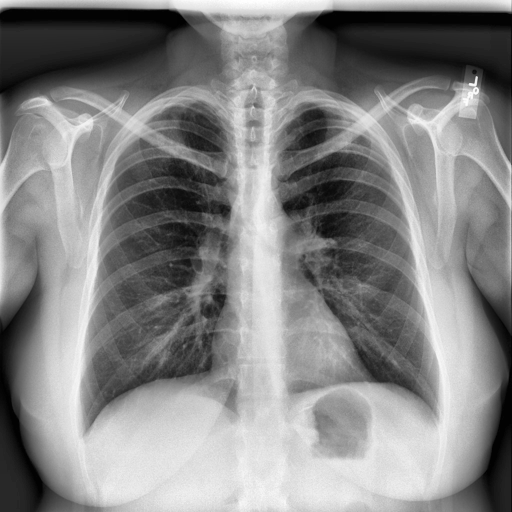
Finding: NORMAL